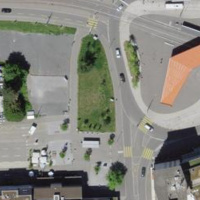
EUNIS habitat code: 53
Species observed at this site:
Diplotaxis tenuifolia